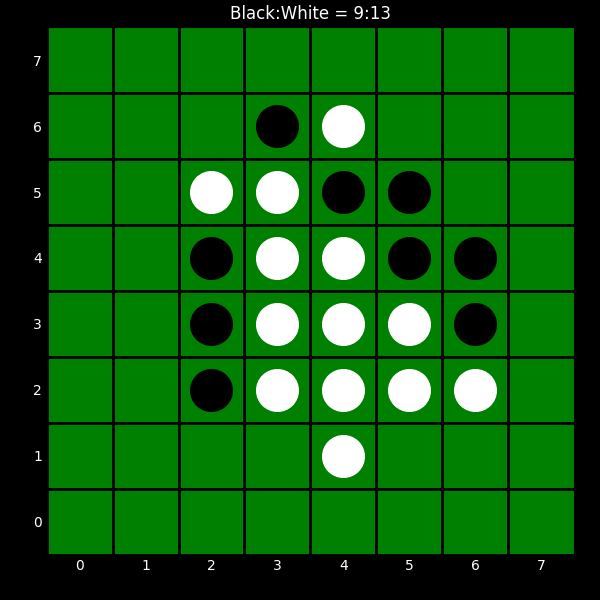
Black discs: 9
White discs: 13